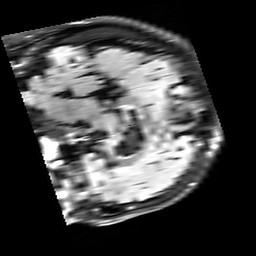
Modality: FLAIR
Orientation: sagittal
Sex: male
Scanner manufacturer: siemens
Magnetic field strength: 3 T
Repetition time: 10 s
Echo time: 0.09 s